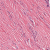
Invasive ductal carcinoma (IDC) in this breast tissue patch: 1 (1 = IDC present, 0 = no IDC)